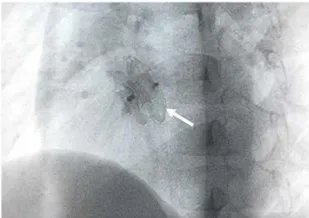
Transcatheter closure of ASD shown by transthoracic color Doppler echocardiography. (D) X-ray examination of left anterior oblique position after interventional closure showed that the occluder was fixed and the shape was normal (see arrow).
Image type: radiology (x_ray)